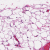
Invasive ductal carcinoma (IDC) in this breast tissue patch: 0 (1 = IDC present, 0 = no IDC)